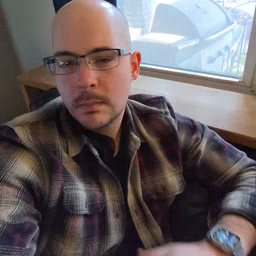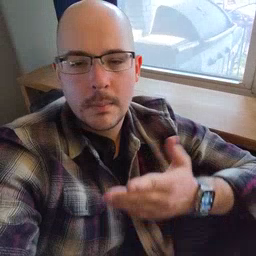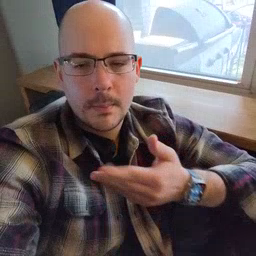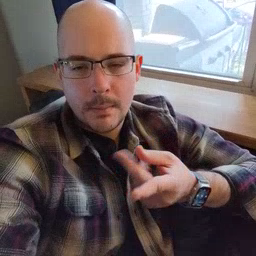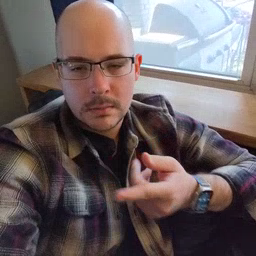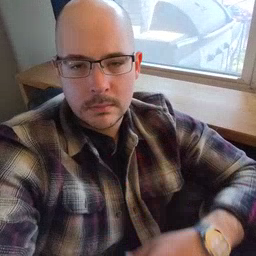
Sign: puppy